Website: walmart
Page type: review-order
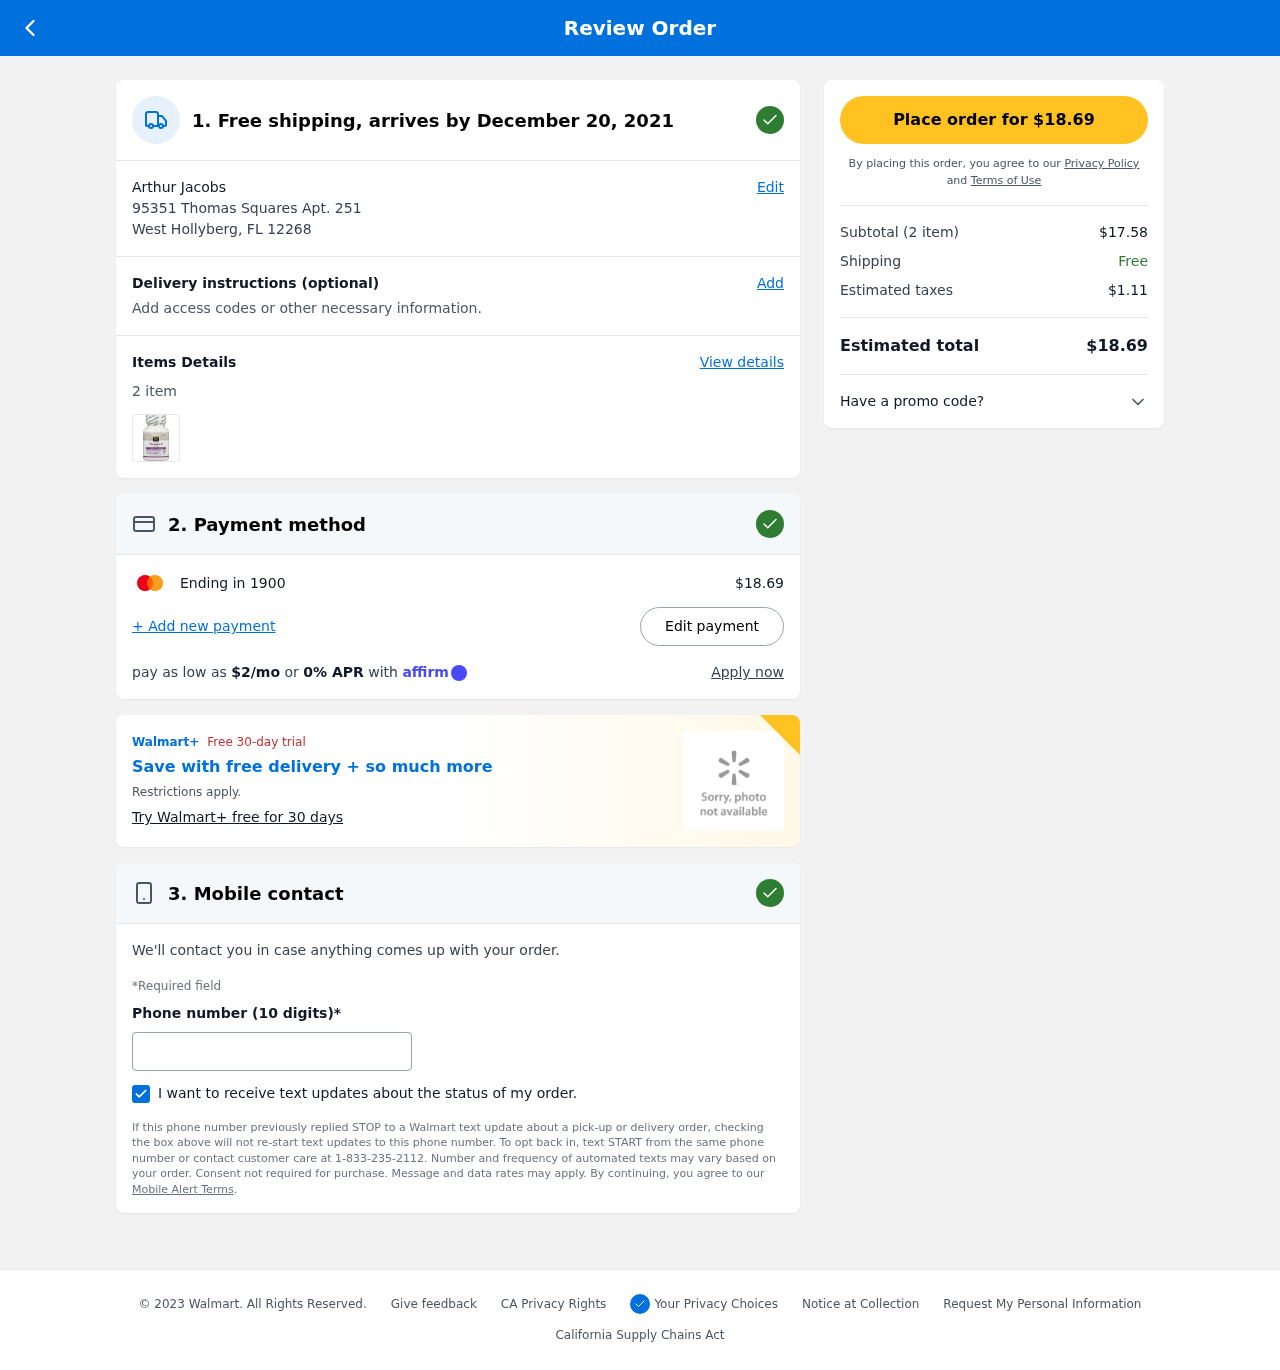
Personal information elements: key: PII_CARD_LAST4
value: Ending in 1900
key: PII_CITY_STATE_ZIP
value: West Hollyberg, FL 12268
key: PII_FULLNAME
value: Arthur Jacobs
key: PII_PHONE
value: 8015199748
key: PII_STREET
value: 95351 Thomas Squares Apt. 251
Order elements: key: ORDER_DELIVERY_DATE
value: December 20, 2021
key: ORDER_NUM_ITEMS
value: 2 item
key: ORDER_NUM_ITEMS
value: Subtotal (2 item)
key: ORDER_TOTAL
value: $18.69
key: ORDER_TOTAL
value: Place order for $18.69
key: ORDER_MONTHLY_PAYMENT
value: $2/mo
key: ORDER_SUBTOTAL
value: $17.58
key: ORDER_TAX
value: $1.11